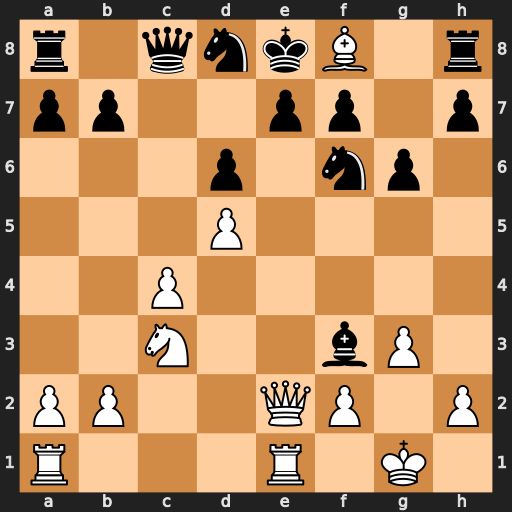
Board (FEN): r1qnkB1r/pp2pp1p/3p1np1/3P4/2P5/2N2bP1/PP2QP1P/R3R1K1
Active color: w
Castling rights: kq
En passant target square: -
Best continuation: Qxe7#